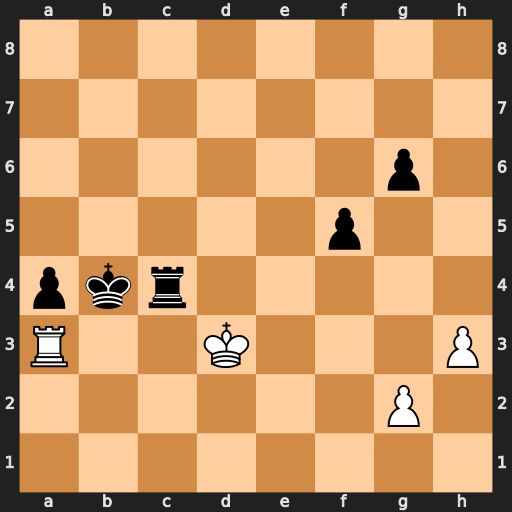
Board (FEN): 8/8/6p1/5p2/pkr5/R2K3P/6P1/8
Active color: w
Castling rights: -
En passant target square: -
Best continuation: Rxa4+ Kxa4 Kxc4